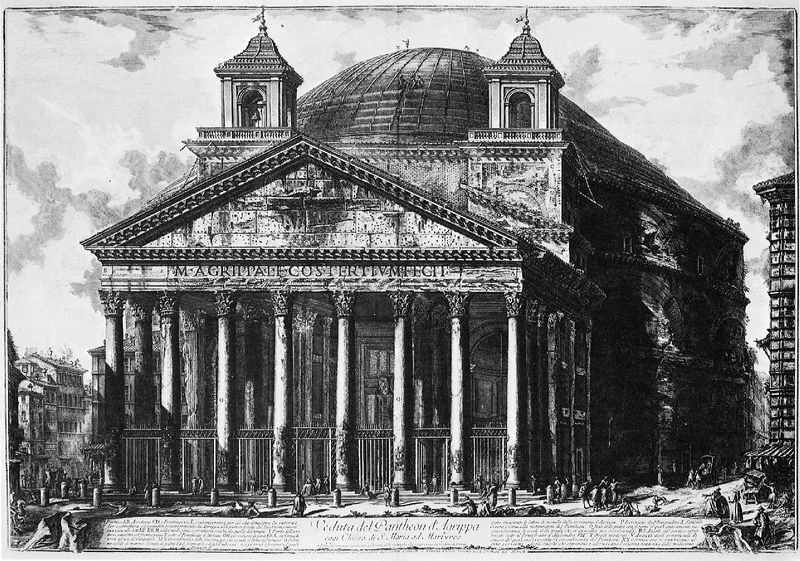
Titel: Traktat: Vedute di Roma
Künstler: Giovanni Battista Piranesi
Schlagwörter: himmel, dreieck, menschen, stadt, grau, schwarz, skizze, straße, säulen, zeichnung, dach, gebäude, haus, architektur, stein, kirche, turm, schrift, papier, italien, giebel, kuppel, krieg, inschrift, balken, religion, türme, druck, kuppe, schwarz weiß, radierung, stich, kapitelle, pantheon, rom, fries, portal, ionisch, urban, tempel, glocken, gebälk, latein, geschehen, agrippa, l